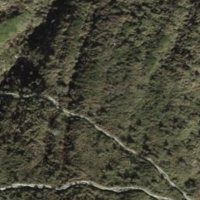
EUNIS habitat code: 31
Species observed at this site:
Cicindela campestris